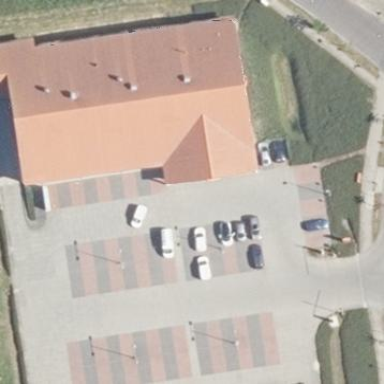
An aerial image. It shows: Supermarket building.